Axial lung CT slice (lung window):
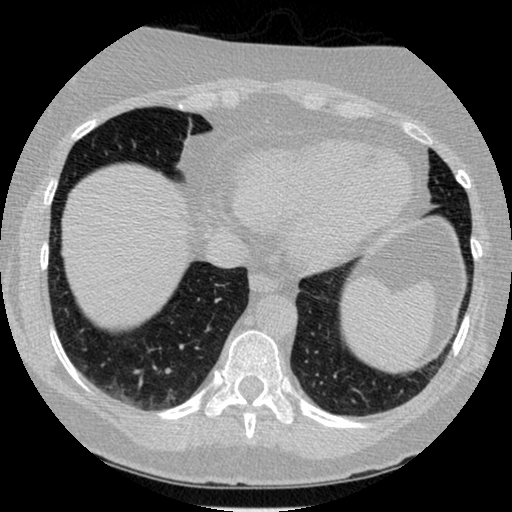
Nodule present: no